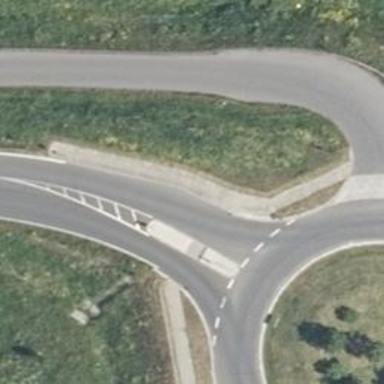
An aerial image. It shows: Island crossing on the road.